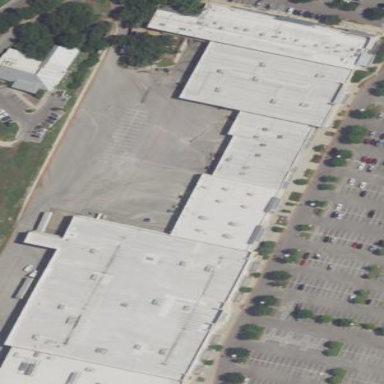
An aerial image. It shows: Retail building.